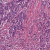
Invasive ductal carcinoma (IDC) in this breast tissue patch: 1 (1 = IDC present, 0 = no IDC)